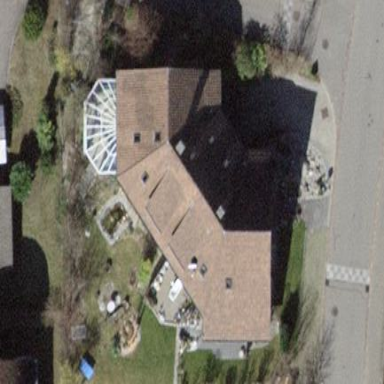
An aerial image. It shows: House with gabled roof.